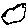
Label: cloud